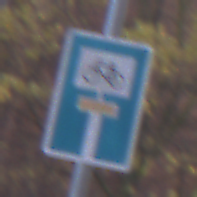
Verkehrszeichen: SackgasseRadverkehrDurchlaessig
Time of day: SunriseSunset
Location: Outdoor (Urban)
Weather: Clear
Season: NotSpecified
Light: Natural